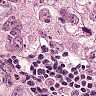
Metastatic tissue present: yes